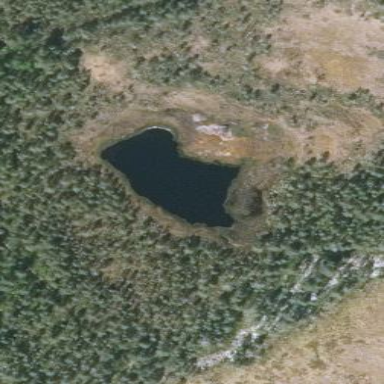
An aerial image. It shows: Serene lake.